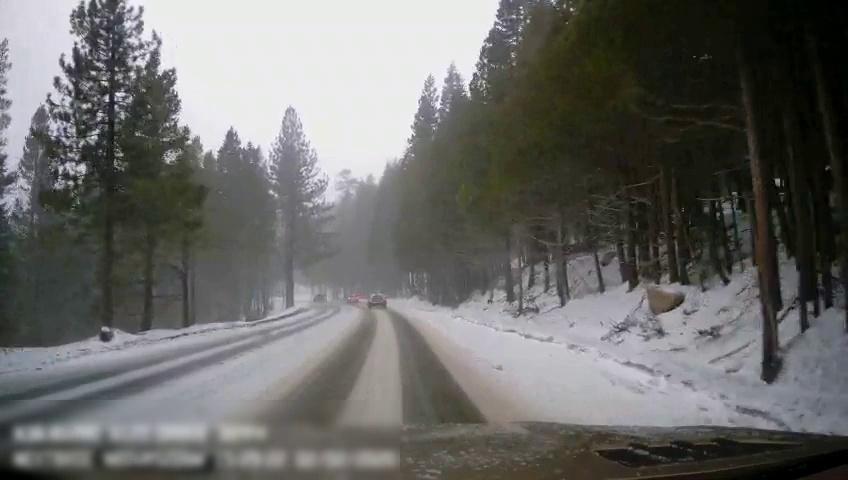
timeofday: Day
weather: Snowy
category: Drivable Space
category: Vehicles | SUV
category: Vehicles | Car
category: Vehicles | SUV